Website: lowes
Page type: payment
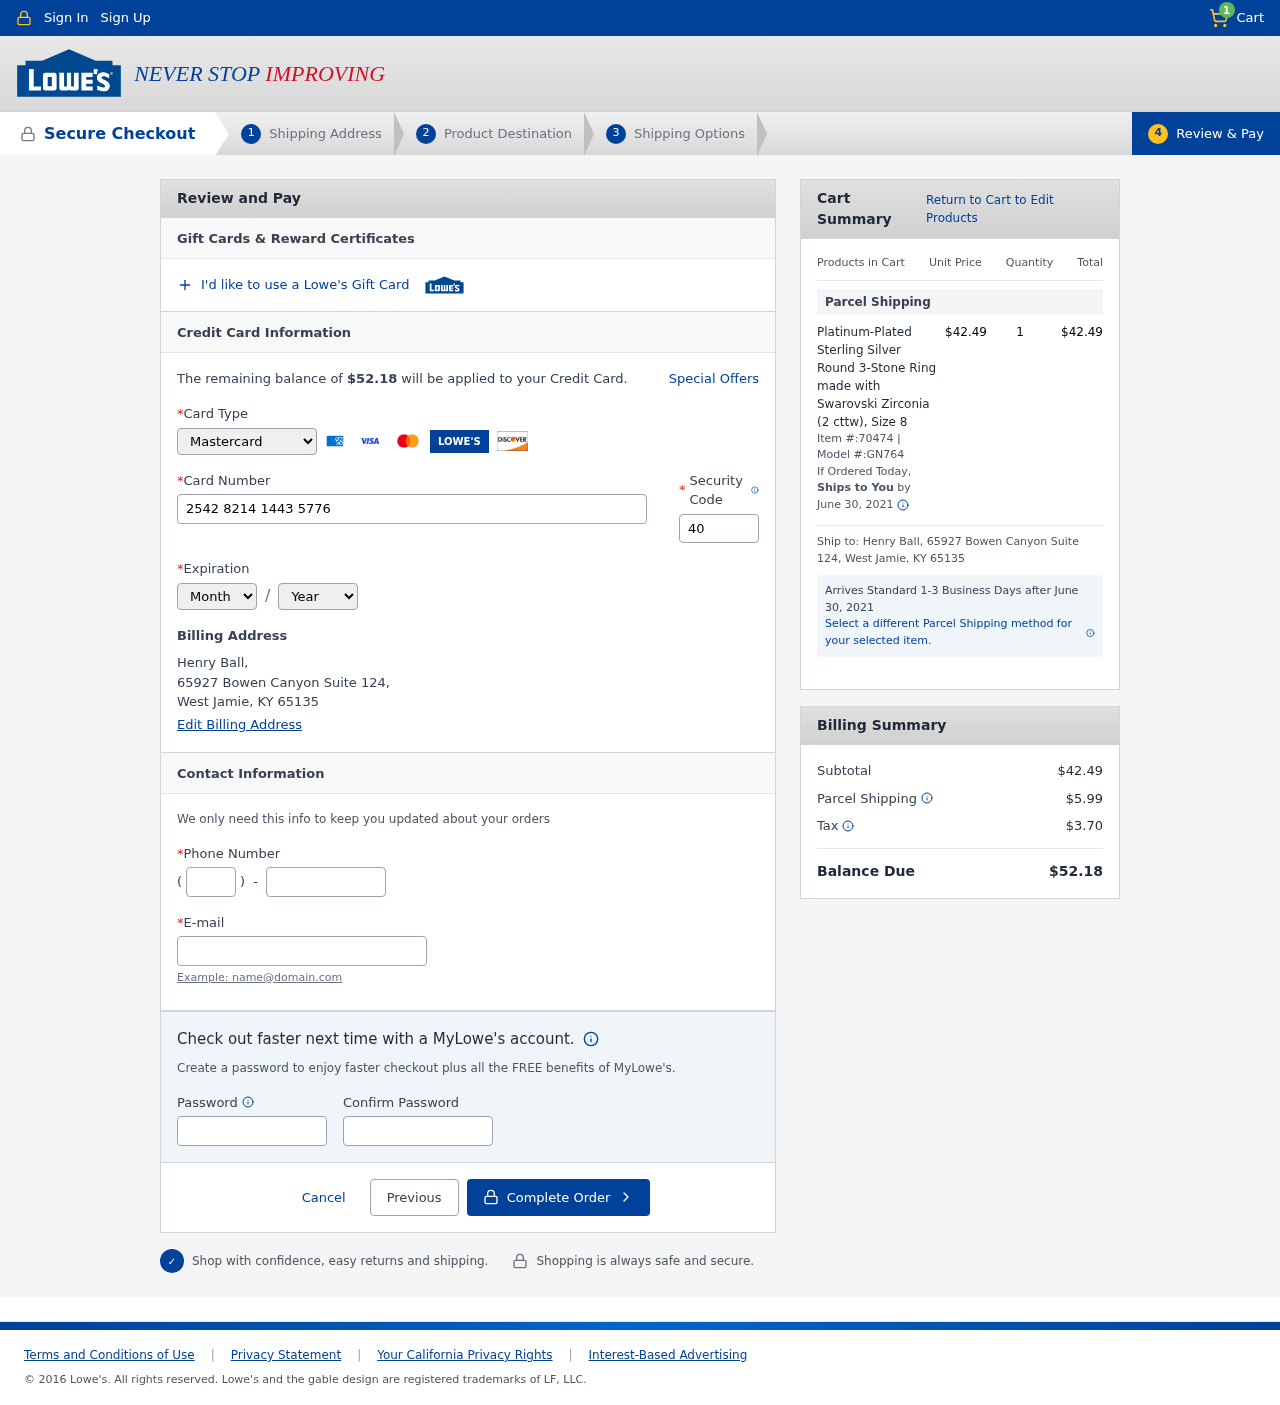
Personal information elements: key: PII_CARD_CVV
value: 408
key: PII_CARD_EXPIRY_MONTH
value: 02
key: PII_CARD_EXPIRY_YEAR
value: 27
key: PII_CARD_NUMBER
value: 2542 8214 1443 5776
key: PII_CARD_TYPE
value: Mastercard
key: PII_CITY_STATE_ZIP
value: West Jamie, KY 65135
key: PII_EMAIL
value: henry_ball@hotmail.com
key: PII_FULLNAME
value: Henry Ball,
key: PII_PHONE
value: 3026926448
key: PII_PHONE_AREA
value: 302
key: PII_STREET
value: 65927 Bowen Canyon Suite 124
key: PII_STREET
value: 65927 Bowen Canyon Suite 124,
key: PII_FULLNAME2
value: Henry Ball
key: PII_CITY
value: West Jamie
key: PII_STATE_ABBR
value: KY
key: PII_POSTCODE
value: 65135
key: PII_POSTCODE_FULL
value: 65135
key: PII_CITY_STATE
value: West Jamie, KY
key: PII_POSTCODE_NUMERIC
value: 65135
Product elements: key: PRODUCT1_NAME
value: Platinum-Plated Sterling Silver Round 3-Stone Ring made with Swarovski Zirconia (2 cttw), Size 8
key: PRODUCT1_PRICE
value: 42.49
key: PRODUCT1_QUANTITY
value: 1
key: PRODUCT1_ITEM
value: Item #:70474
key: PRODUCT1_MODEL
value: Model #:GN764
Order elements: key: ORDER_NUM_ITEMS
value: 1
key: ORDER_TOTAL
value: $52.18
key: ORDER_SHIPPING_DATE
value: June 30, 2021
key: ORDER_SUBTOTAL
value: $42.49
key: ORDER_SHIPPING_DATE2
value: June 30, 2021
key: ORDER_SHIPPING_COST
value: $5.99
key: ORDER_TAX
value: $3.70